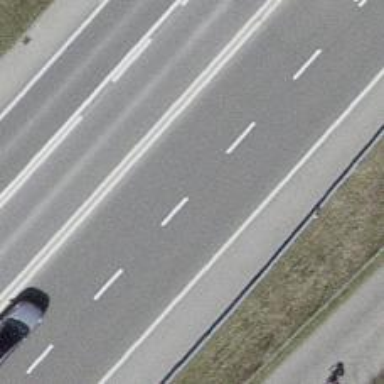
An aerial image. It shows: Asphalt motorway link.